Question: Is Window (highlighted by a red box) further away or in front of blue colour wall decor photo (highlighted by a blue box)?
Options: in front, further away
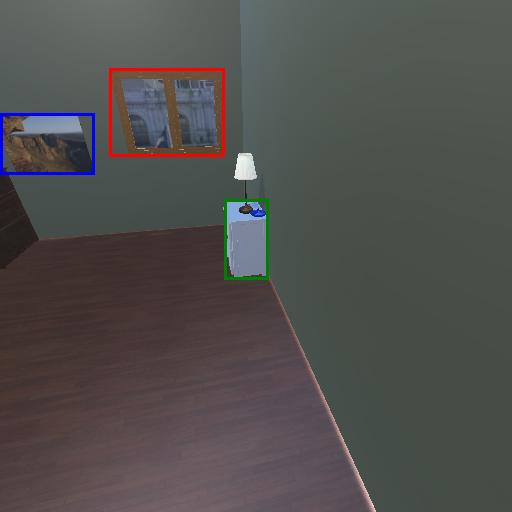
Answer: in front